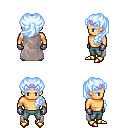
a pixel art fantasy rpg character, male body template, human, tanned skin, gray cape, teal pants, white cyan princess hairstyle, purple tiara, metal gloves, gold boots, four views (front, back, left, right), 2x2 character sprite sheet, small pixel art, hard edges, no anti-aliasing